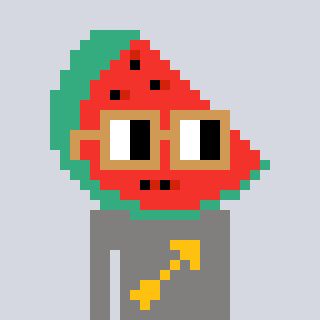
a pixel art character with square brown glasses, a watermelon-shaped head and a bluegrey-colored body on a cool background